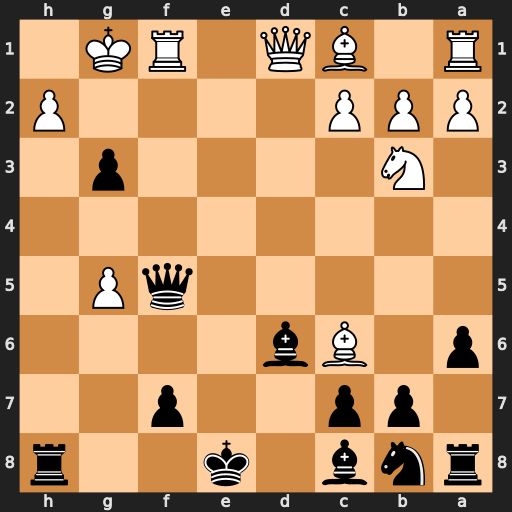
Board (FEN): rnb1k2r/1pp2p2/p1Bb4/5qP1/8/1N4p1/PPP4P/R1BQ1RK1
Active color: b
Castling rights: kq
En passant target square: -
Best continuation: Nxc6 Rxf5 gxh2+ Kh1 Bxf5